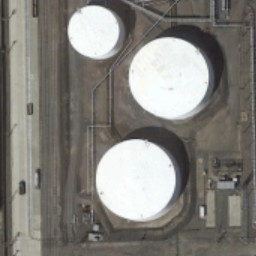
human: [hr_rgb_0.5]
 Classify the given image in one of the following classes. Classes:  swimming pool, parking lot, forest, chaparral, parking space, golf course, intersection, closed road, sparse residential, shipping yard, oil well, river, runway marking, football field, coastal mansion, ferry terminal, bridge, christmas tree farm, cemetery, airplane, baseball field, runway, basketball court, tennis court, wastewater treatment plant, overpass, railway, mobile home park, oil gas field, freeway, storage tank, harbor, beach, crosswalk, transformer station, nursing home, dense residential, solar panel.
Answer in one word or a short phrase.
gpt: storage tank